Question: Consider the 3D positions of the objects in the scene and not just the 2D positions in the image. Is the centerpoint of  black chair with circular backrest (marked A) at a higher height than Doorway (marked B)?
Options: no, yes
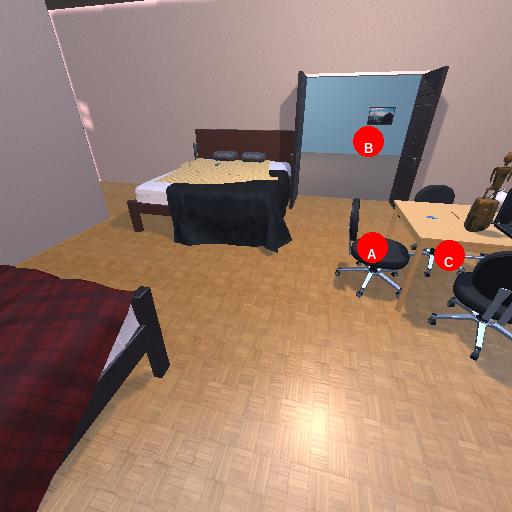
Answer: no